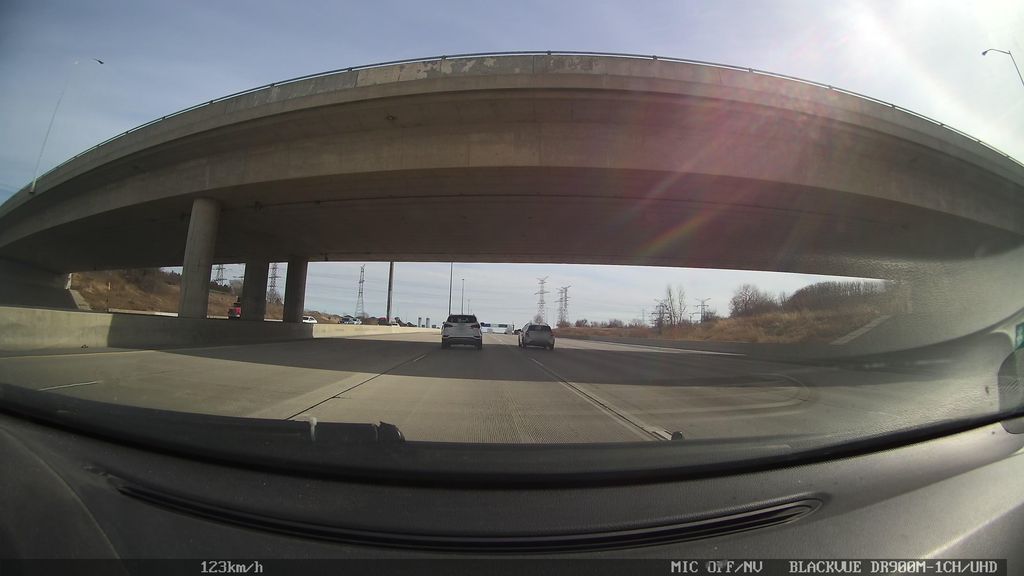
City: toronto